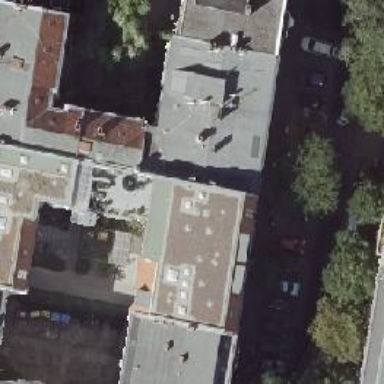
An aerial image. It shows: Kindergarten.